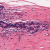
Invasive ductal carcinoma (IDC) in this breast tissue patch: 0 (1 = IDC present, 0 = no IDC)